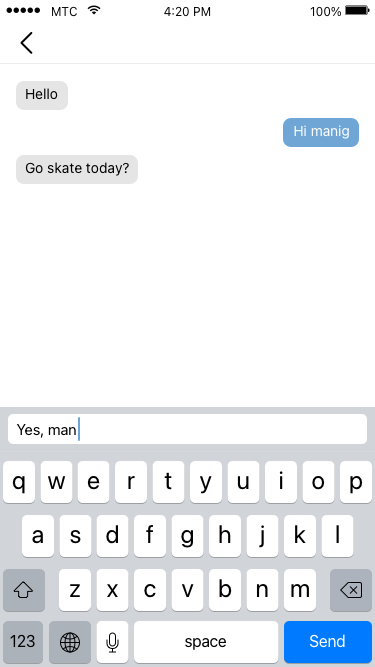
Text in this UI design:
Yes, man